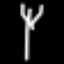
Label: fork